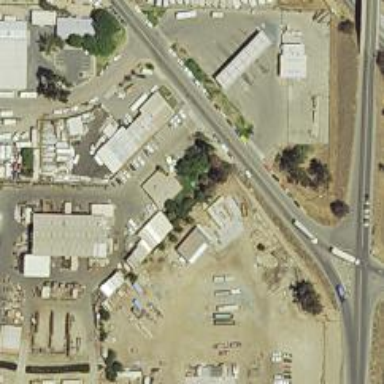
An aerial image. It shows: Commercial area designated as freight truck terminal.